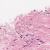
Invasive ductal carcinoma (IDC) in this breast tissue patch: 0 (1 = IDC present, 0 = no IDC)